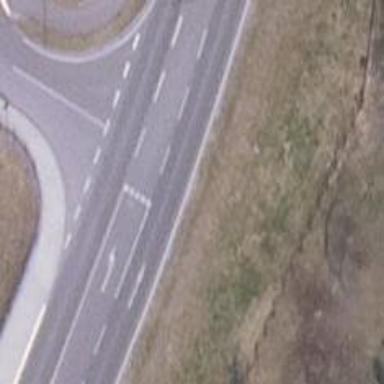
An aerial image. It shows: Secondary road with asphalt surface and sidewalk on the left.